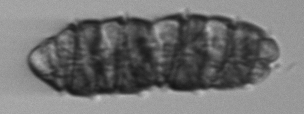
Label: Margalefidinium